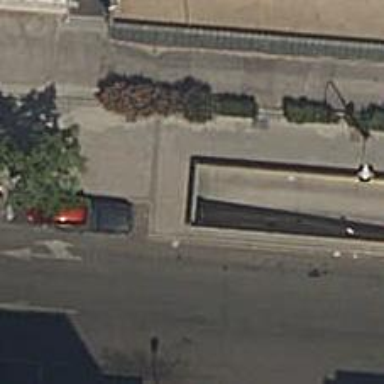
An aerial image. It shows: Parking entrance.